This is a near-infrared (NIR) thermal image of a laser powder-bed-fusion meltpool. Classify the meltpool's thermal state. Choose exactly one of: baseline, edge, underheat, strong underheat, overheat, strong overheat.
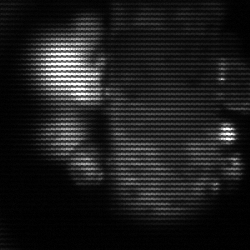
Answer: strong underheat